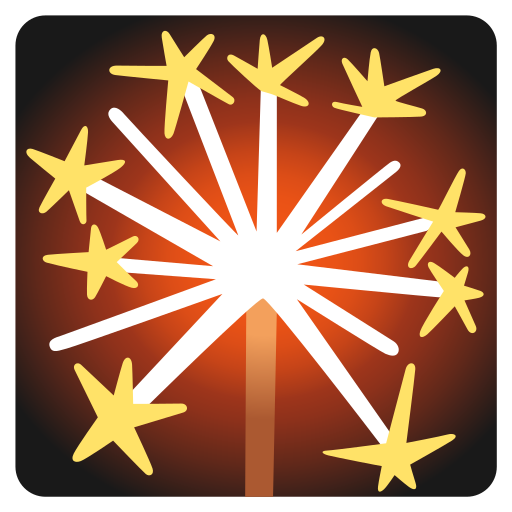
Emoji: 🎇